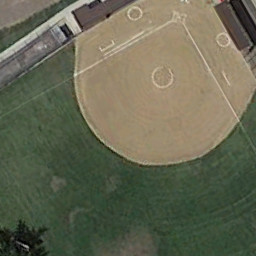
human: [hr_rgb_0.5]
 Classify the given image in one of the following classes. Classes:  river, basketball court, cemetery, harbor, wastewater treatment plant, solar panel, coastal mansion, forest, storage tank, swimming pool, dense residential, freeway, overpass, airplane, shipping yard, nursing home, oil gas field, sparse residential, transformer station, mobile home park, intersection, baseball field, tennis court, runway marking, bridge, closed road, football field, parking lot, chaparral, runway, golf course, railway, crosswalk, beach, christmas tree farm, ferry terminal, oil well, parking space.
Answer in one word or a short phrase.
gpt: baseball field